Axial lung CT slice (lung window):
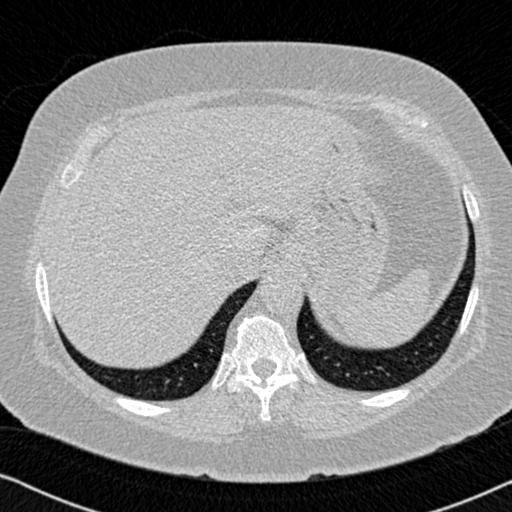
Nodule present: no